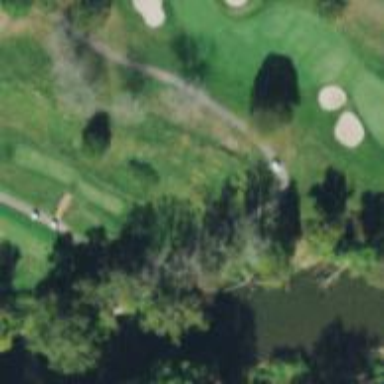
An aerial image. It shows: Path for both roads and golfers.